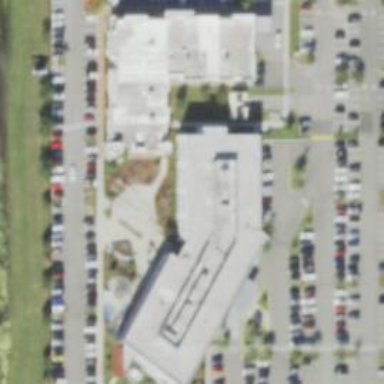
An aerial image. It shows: Clinic building providing healthcare services.